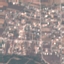
Land use / land cover class: Residential